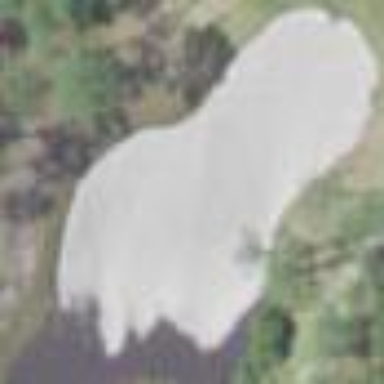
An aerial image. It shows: Water hazard in golf course. The hazard is natural water feature.